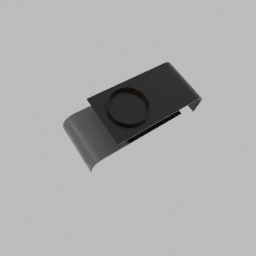
Label: furniture